Question: I am using the <URL> control panel for shared hosting.
I am setting up a subdomain to point to github pages, as <URL>.
I need to point the CNAME record for my subdomain to .github.io, which I did with the alternc interface as seen in this image.

After waiting more than 24 hours, I got this message from github:
'''
CNAME record should point to 'your-username.github.io', but it does not.
'''
In effect, when visiting <URL>, the CNAME record seems to be set to:
'''
alberto56.github.io.terredesjeunes.org
'''
not
'''
alberto56.github.io
'''
Same thing when running 'dig':
'''
$ dig sommet.terredesjeunes.org +nostats +nocomments +nocmd
...
;sommet.terredesjeunes.org. IN A
sommet.terredesjeunes.org. 86400 IN CNAME alberto56.github.io.terredesjeunes.org.
'''
I would be expecting to see the CNAME being alberto56.github.io, not alberto56.github.io.terredesjeunes.org. Is this a glitch with alternc, or am I not understanding something?
Thanks!
Albert.
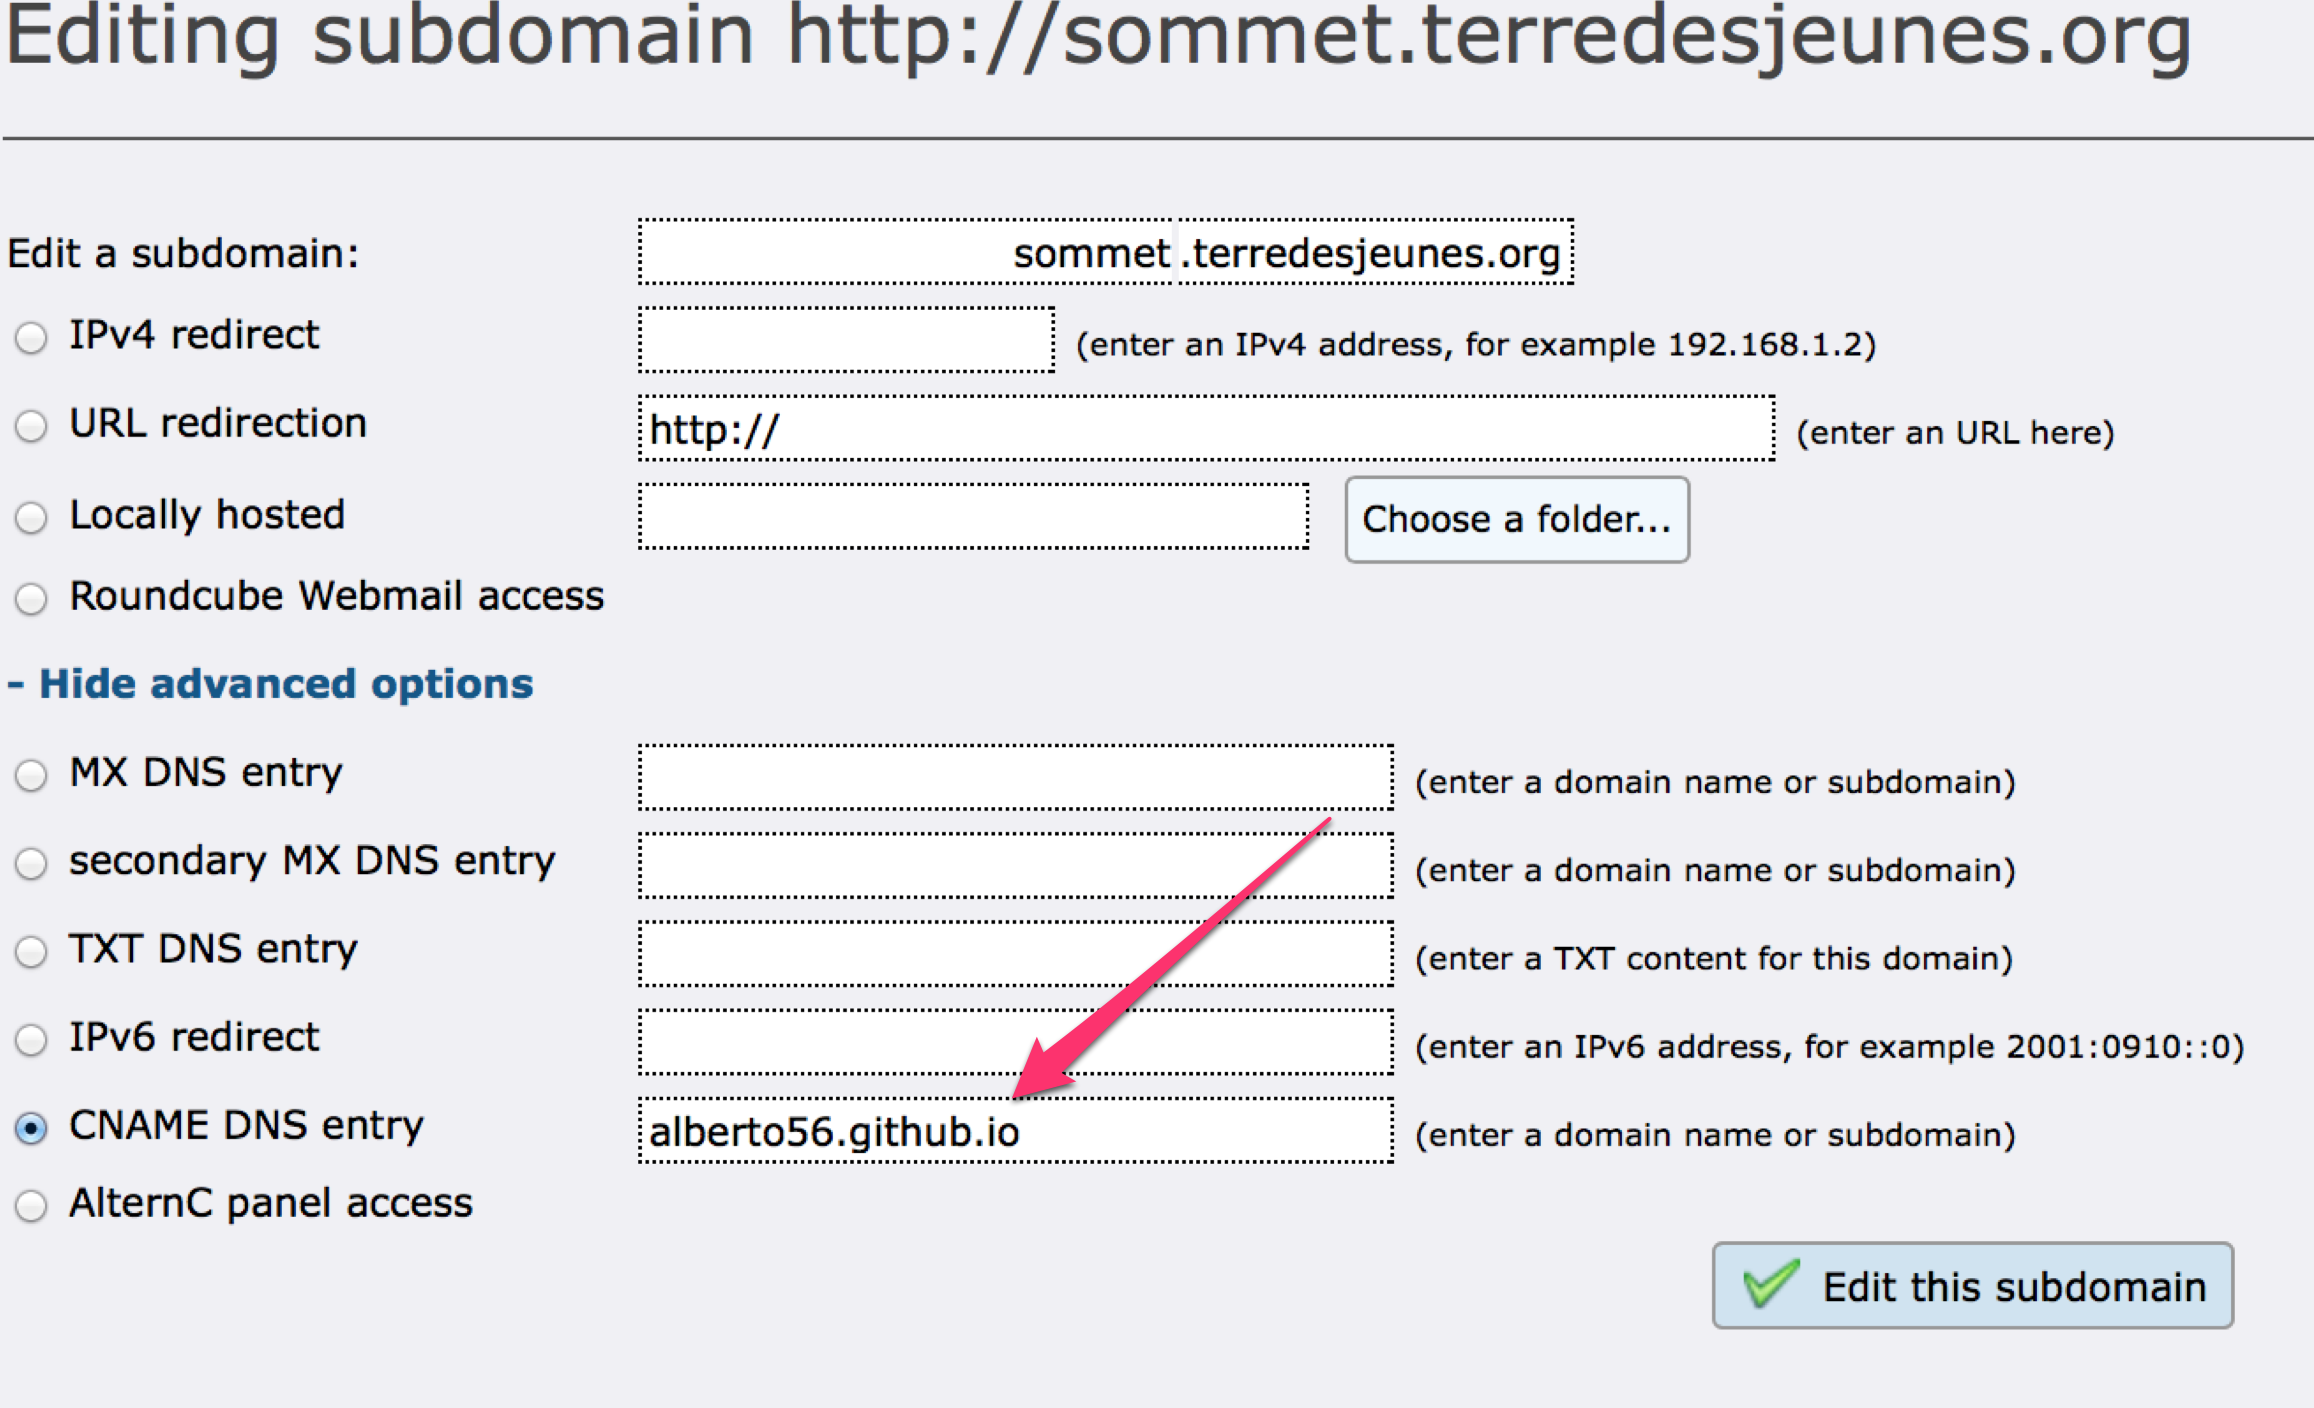
Answer: Full DNS names need to end in a '.', the root zone, otherwise the current zone is appended to the name. So, you want to set your CNAME to 'alberto56.github.io.' with the terminal period to indicate that resolution should start from the root zone.